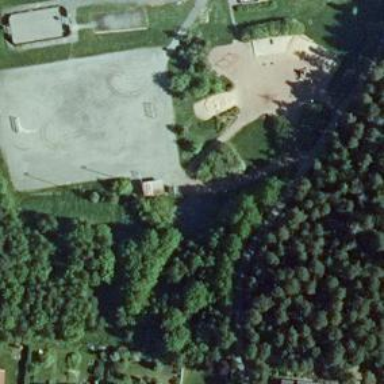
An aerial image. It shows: Fitness station in leisure land.